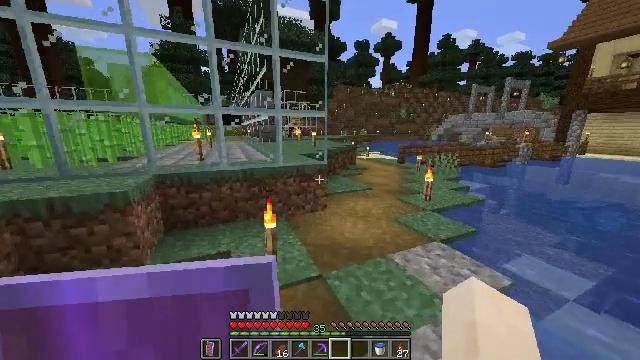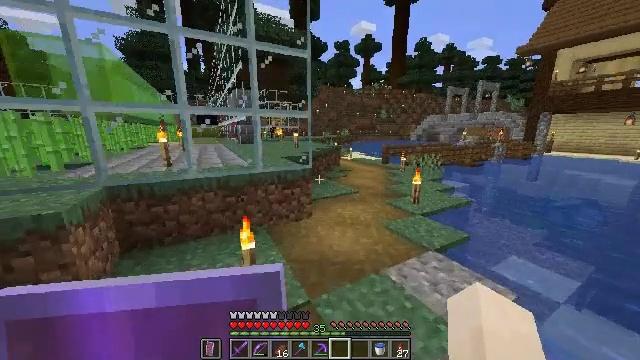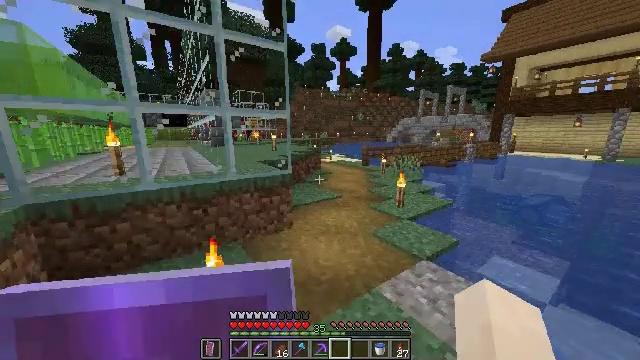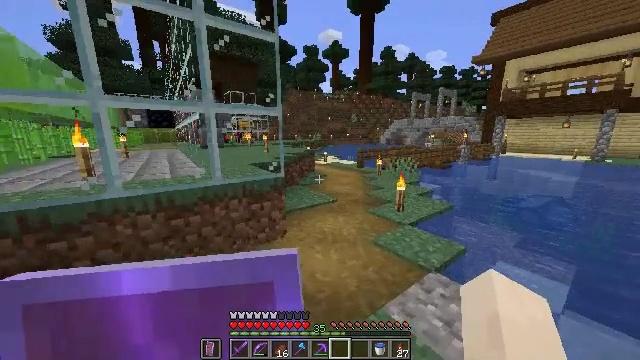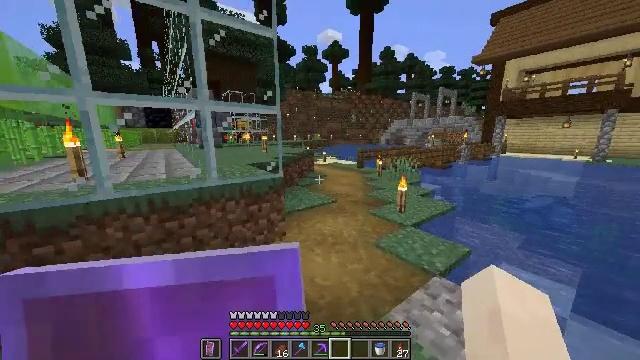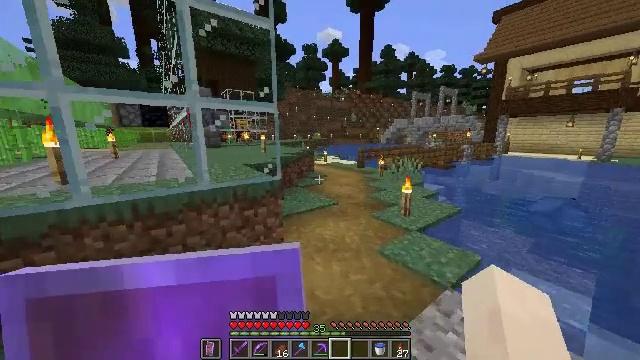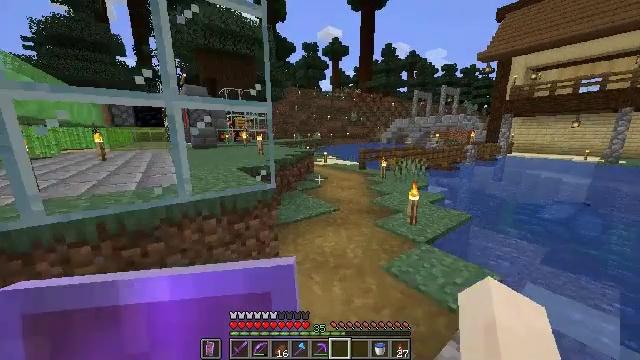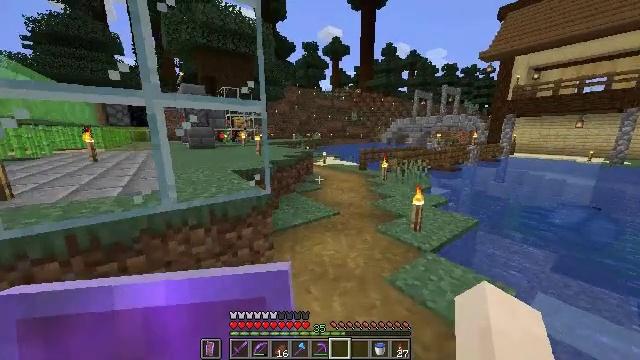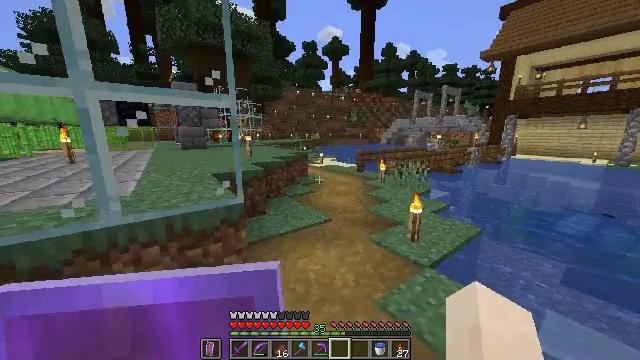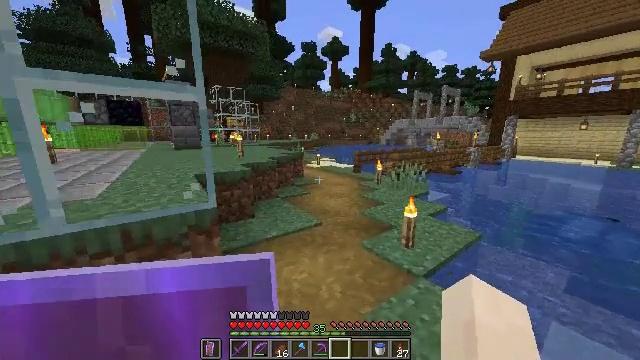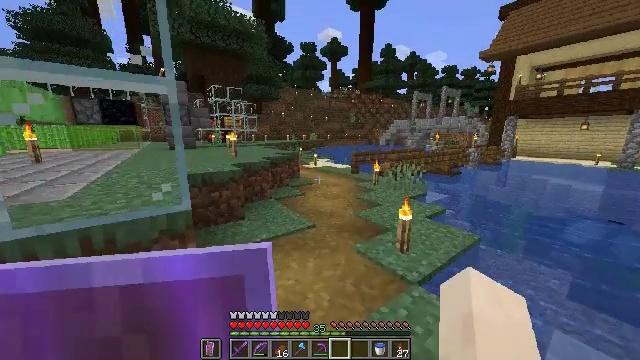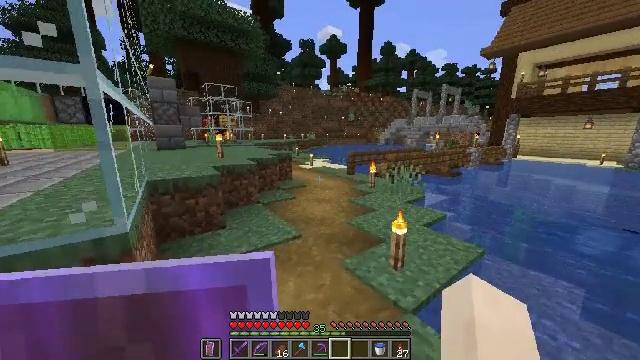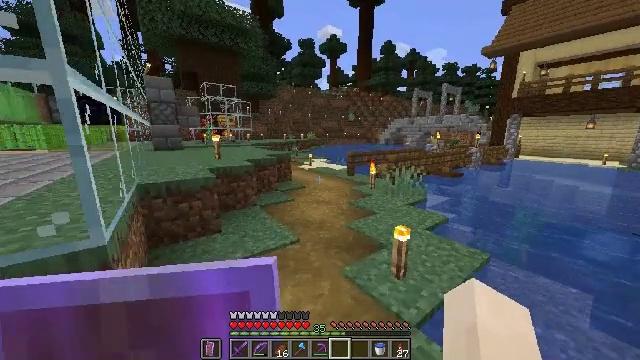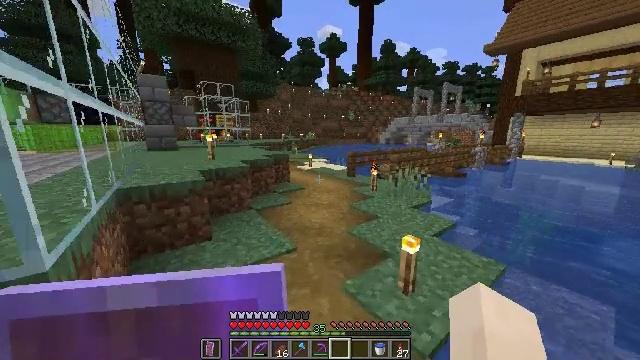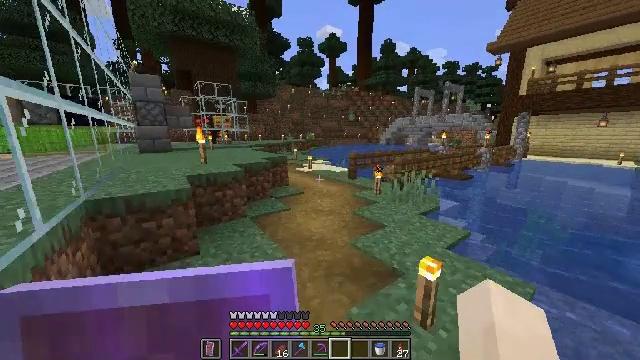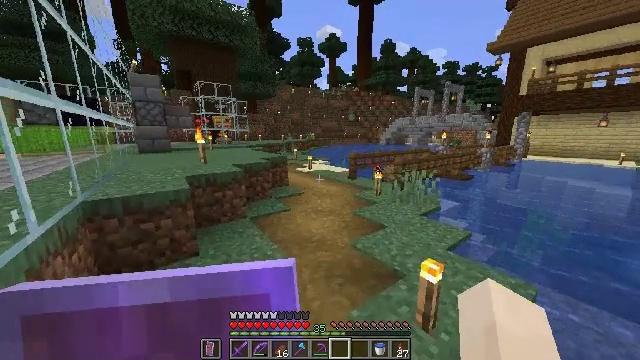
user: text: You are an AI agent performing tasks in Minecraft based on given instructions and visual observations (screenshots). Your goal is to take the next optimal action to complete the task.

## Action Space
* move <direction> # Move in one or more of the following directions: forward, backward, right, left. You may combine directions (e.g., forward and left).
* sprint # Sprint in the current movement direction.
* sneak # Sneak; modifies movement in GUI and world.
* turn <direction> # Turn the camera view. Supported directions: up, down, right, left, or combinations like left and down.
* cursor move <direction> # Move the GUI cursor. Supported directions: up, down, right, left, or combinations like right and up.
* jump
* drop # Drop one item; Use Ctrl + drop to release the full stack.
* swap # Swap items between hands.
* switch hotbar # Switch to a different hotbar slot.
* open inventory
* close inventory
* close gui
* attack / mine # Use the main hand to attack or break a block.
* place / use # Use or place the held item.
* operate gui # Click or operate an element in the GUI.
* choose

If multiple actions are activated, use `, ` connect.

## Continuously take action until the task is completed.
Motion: motion action
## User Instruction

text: Use string and slimeball in a crafting table to make a lead.
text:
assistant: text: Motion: move forward, sprint, turn right
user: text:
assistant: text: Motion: move forward, sprint, turn right
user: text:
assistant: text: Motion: move forward, sprint, turn right
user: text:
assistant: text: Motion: move forward, sprint
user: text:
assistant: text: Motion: move forward, sprint
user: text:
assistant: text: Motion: move forward, sprint
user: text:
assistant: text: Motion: move forward and move right, sprint
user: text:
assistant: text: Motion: move forward and move right, sprint
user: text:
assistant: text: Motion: move forward and move right, sprint
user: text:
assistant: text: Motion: move forward and move right, sprint
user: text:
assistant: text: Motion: move forward, sprint
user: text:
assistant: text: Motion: move forward, sprint
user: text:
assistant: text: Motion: move forward, sprint
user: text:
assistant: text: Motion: move forward, sprint
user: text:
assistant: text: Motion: move forward, sprint
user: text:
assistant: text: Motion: move forward, sprint
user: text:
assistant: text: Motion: move forward, sprint
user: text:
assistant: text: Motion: move forward, sprint
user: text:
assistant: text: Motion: move forward, sprint
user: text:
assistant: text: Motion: move forward, sprint
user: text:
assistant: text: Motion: move forward, sprint
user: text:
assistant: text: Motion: move forward, sprint
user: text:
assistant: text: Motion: move forward, sprint
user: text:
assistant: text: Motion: move forward, sprint
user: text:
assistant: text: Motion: move forward, sprint
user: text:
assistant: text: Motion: move forward, sprint
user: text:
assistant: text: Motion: move forward, sprint
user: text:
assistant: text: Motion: move forward, sprint
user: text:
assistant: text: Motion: move forward, sprint
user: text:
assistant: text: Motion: move forward, sprint